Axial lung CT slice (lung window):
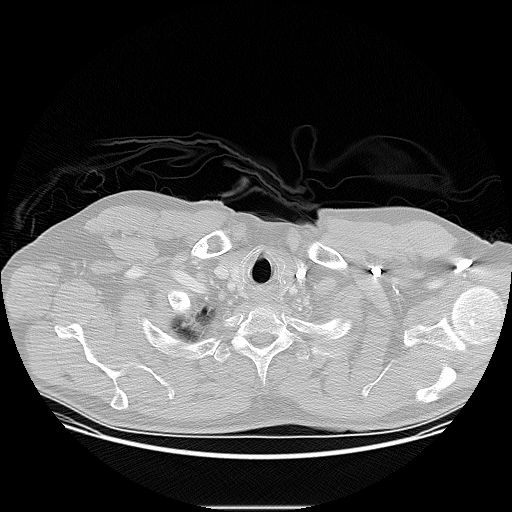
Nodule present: no